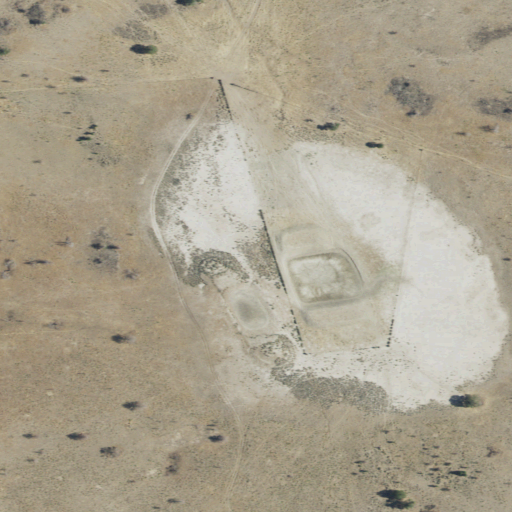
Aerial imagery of plain(s) in Oregon named Pasture Lake containing grassland and shrub